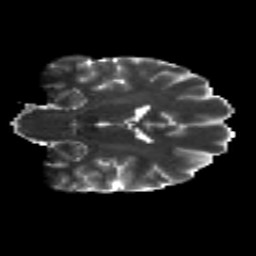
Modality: T2w
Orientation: coronal
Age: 27
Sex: male
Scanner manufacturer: siemens
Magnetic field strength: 3 T
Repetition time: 8.8 s
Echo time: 0.085 s